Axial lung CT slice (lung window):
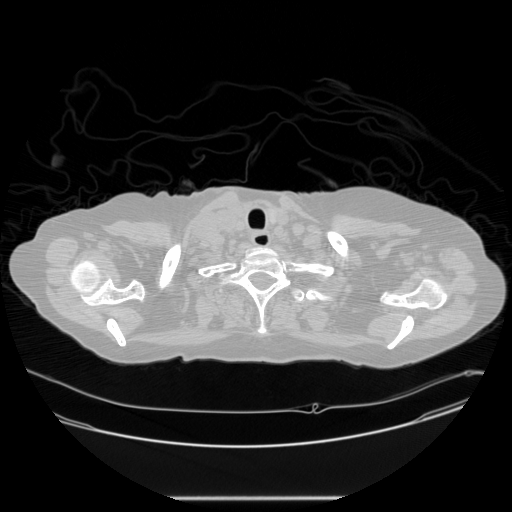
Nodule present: no